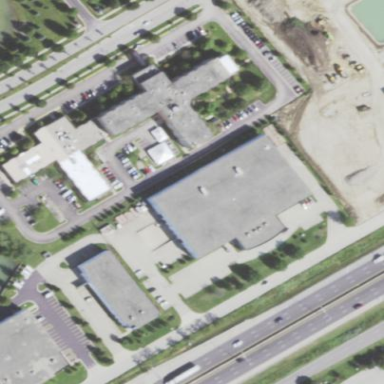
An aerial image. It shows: Building.